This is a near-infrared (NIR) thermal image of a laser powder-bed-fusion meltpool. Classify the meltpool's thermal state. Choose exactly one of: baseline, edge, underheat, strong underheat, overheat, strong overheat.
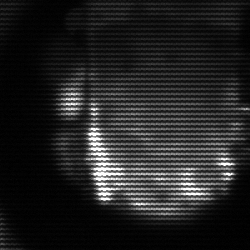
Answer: baseline